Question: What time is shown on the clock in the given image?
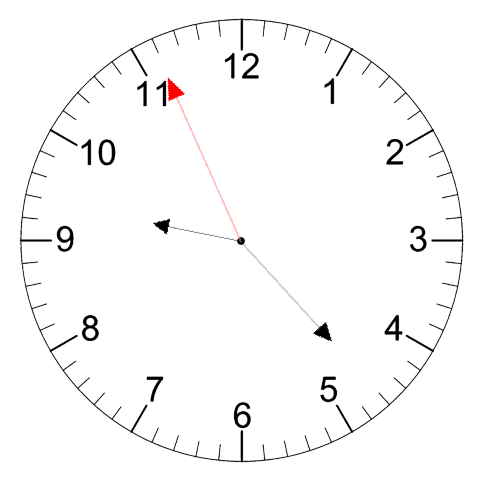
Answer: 09:22:56